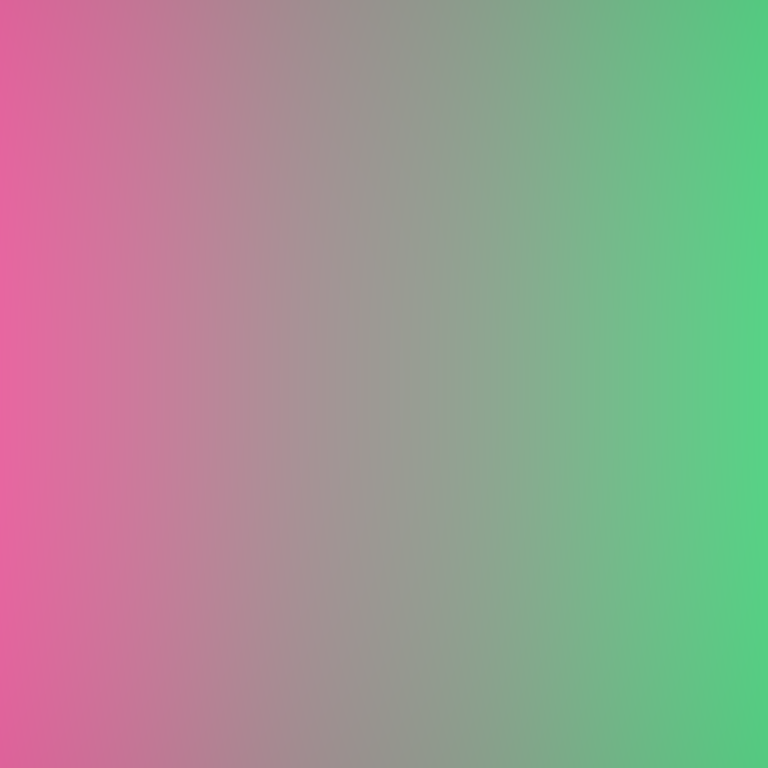
Abstract light effect, smooth gradient from soft pink to gentle green, calm atmosphere, diffuse light, no room, no furniture, no objects.